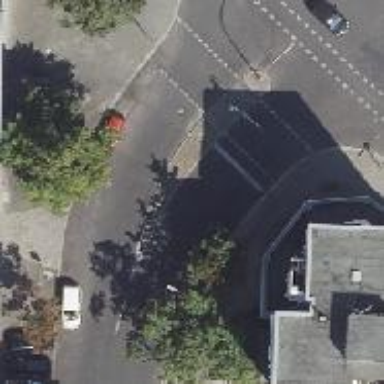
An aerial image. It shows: Residential road with asphalt surface. It is dual carriageway with right-side lane for parking.